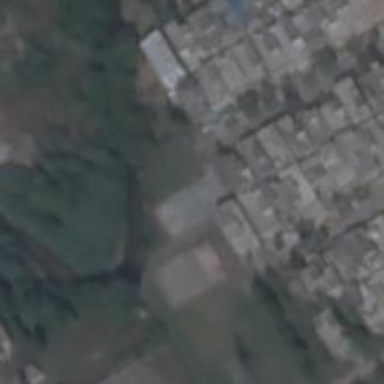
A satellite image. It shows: Basketball court on leisure land pitch.